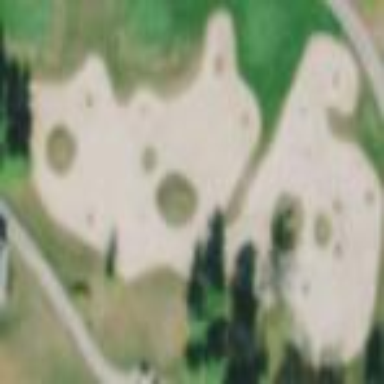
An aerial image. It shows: Sand bunker on golf course.